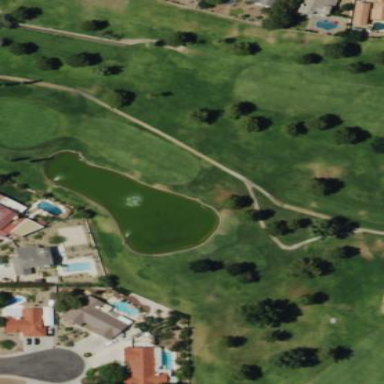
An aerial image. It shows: Water hazard on golf course. The hazard is natural water feature.